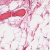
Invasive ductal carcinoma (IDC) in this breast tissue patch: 0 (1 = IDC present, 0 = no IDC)